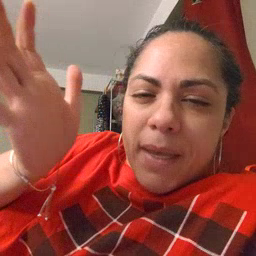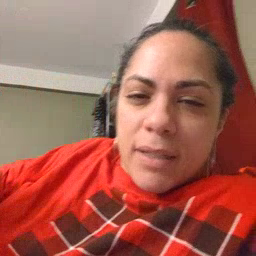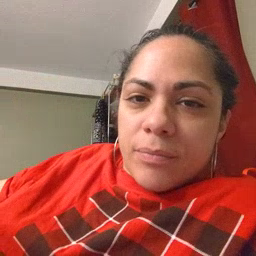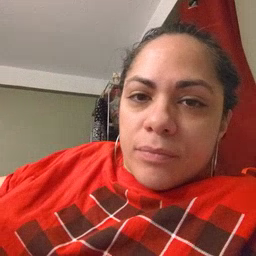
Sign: mitten